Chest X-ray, PA view. Patient: 20 years old, sex F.
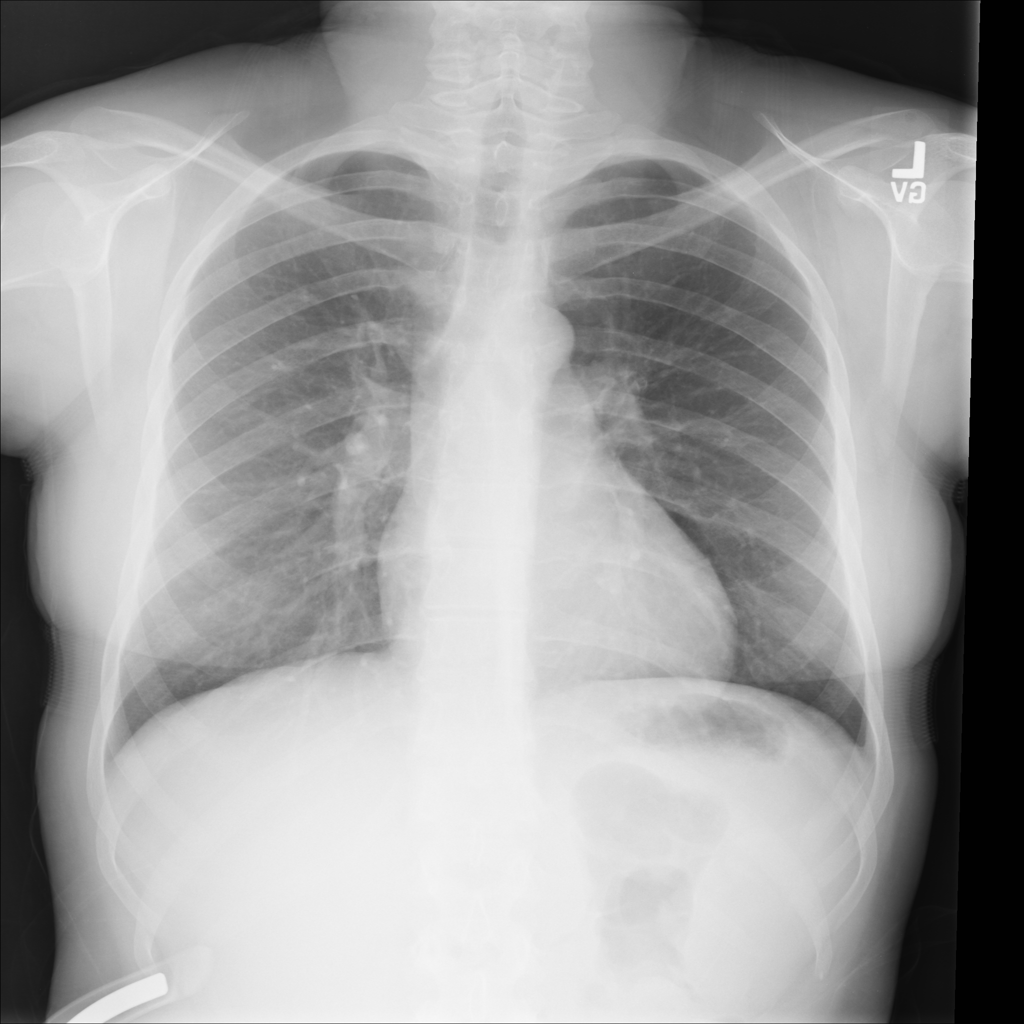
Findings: No Finding